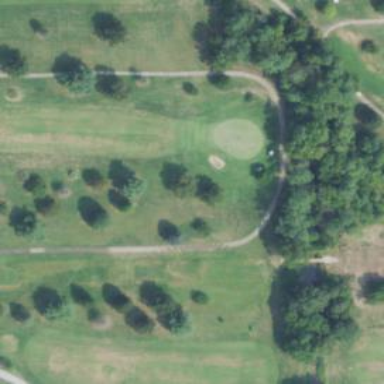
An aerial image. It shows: View of golf hole.